Question: I'm having a hard time to grasp the vs vs concept, even after reading the docs about <URL>.
Suppose I'm creating an app that has a menu toolbar that almost always will be visible (but not always).
- - - -
(1) So, would be a , because it will hold flyout/popup and the main container, and both can be activated at the same time?
(2) Also, the (1) would hold the which is activated from some event? (screen which will not have menu as I described earlier).
(3) would be a , because it will hold the activated from menu, and only one can be activated at a time?
Am I in the right path? Any thoughts on this?
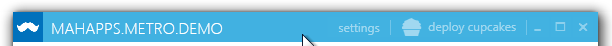
Answer: Ok, I've figured it out.
is built with . is a simple 'Conductor<IContainer>'.
This viewmodel will manage as well which is current visible. Moreover, this viewmodel will manage that are in the .
Each could be any type of Conductor (Collection.One or Collection.AllActive). This way, an can either display a menu or not; it's entirely up to it.
To sum up and answer my own question:
1. No. MetroWindow will be the ShellView, which has ShellViewModel, which inherits from Conductor.
2. ShellViewModel will active any IContainer. So yes, when an event is raised, ShellViewModel will listen and active the appropriated viewmodel.
3. No. There are no Main Container; only the ShellView.